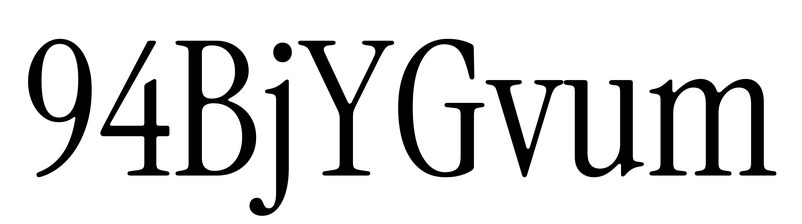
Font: InstrumentSerif-Regular